Question: I'm trying to apply a bump map to a plane to create a vaguely felt-like surface using Three.js r55.
Here's my code:
'''
var mapHeight = THREE.ImageUtils.loadTexture("images/felt.png");
mapHeight.repeat.set(2, 2);
mapHeight.wrapS = mapHeight.wrapT = THREE.RepeatWrapping;
mapHeight.format = THREE.RGBFormat;
var groundMaterial = new THREE.MeshPhongMaterial({
ambient: 0x008800, color: 0x008800, specular: 0x888888,
shininess: 25, bumpMap: mapHeight, bumpScale: 10, metal: false
} );
scene.add(new THREE.Mesh(new THREE.PlaneGeometry(0.3, 0.3), groundMaterial));
'''
Notice how I set the texture to repeat twice along x/y axes. However what I'm seeing only applies the texture in one quadrant:

I would expect this with clamp/repeat wrapping (or whatever it's called) but I've requested 'RepeatWrapping' here.
How can I have the bump map correctly repeat an arbitrary number of times on the plane.
---
## EDIT - Full Code
I set about making a simple reproduction case. This is pretty minimal and reproduces the image below (from a slightly different camera angle.) The output has the identical problem.
'''
<!DOCTYPE html>
<html>
<head>
<script src="scripts/libs/three.min.js" type="text/javascript"></script>
</head>
<body>
<div id="scene-container"></div>
<script>
init();
function init() {
var camera, scene, renderer;
scene = new THREE.Scene();
scene.add( new THREE.AmbientLight( 0x555555 ) );
var light = new THREE.DirectionalLight( 0x555555 );
light.position.set( 0, 0, 10 );
scene.add( light );
var bumpMapTexture = THREE.ImageUtils.loadTexture( "images/felt.png", undefined, function () {
requestAnimationFrame( function () {
// render once texture has loaded
renderer.render( scene, camera );
} );
} );
bumpMapTexture.repeat.set( 2, 2 );
bumpMapTexture.wrapS = bumpMapTexture.wrapT = THREE.RepeatWrapping;
var groundMaterial = new THREE.MeshPhongMaterial( {
ambient: 0x00AA00,
color: 0x00AA00,
bumpMap: bumpMapTexture
} );
scene.add( new THREE.Mesh( new THREE.PlaneGeometry( 3, 3 ), groundMaterial ) );
camera = new THREE.PerspectiveCamera( 75, window.innerWidth / window.innerHeight, 0.01, 100000 );
camera.position.set( 0, 0, 3 );
camera.lookAt( new THREE.Vector3( 0, 0, 0 ) );
renderer = new THREE.WebGLRenderer( { antialias: true } );
renderer.setSize( window.innerWidth, window.innerHeight );// renderer.render(scene, camera);
document.getElementById( 'scene-container' ).appendChild( renderer.domElement );
}
</script>
</body>
</html>
'''
This links to Three.js r55 (minified).
Any help appreciated.
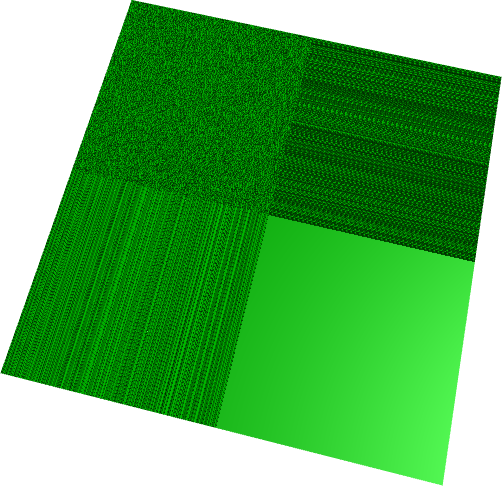
Answer: If you want a texture to repeat, it's size in pixels in each dimension must be a power of two ( e.g., 512 x 256 ).
If you have a diffuse 'map' and a 'bumpMap', they must have the same 'offset/repeat' settings. See for example <URL> answer.
three.js r.55